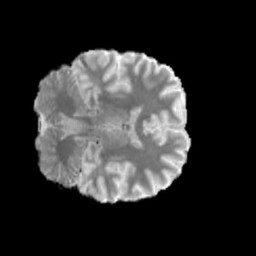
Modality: MD
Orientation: coronal
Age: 41
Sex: male
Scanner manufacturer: siemens
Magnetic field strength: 3 T
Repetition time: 3.23 s
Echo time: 0.0892 s